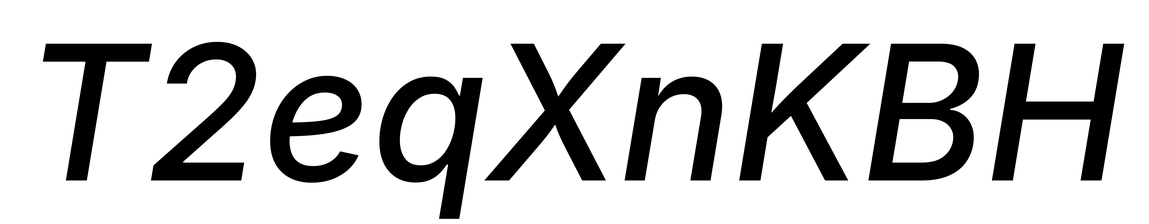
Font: Inter-Italic_Medium_Italic